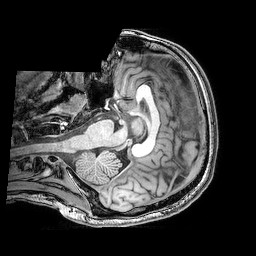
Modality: T1w
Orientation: axial
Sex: male
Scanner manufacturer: philips
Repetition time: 0.008155 s
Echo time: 0.00373 s